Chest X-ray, PA view. Patient: 57 years old, sex F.
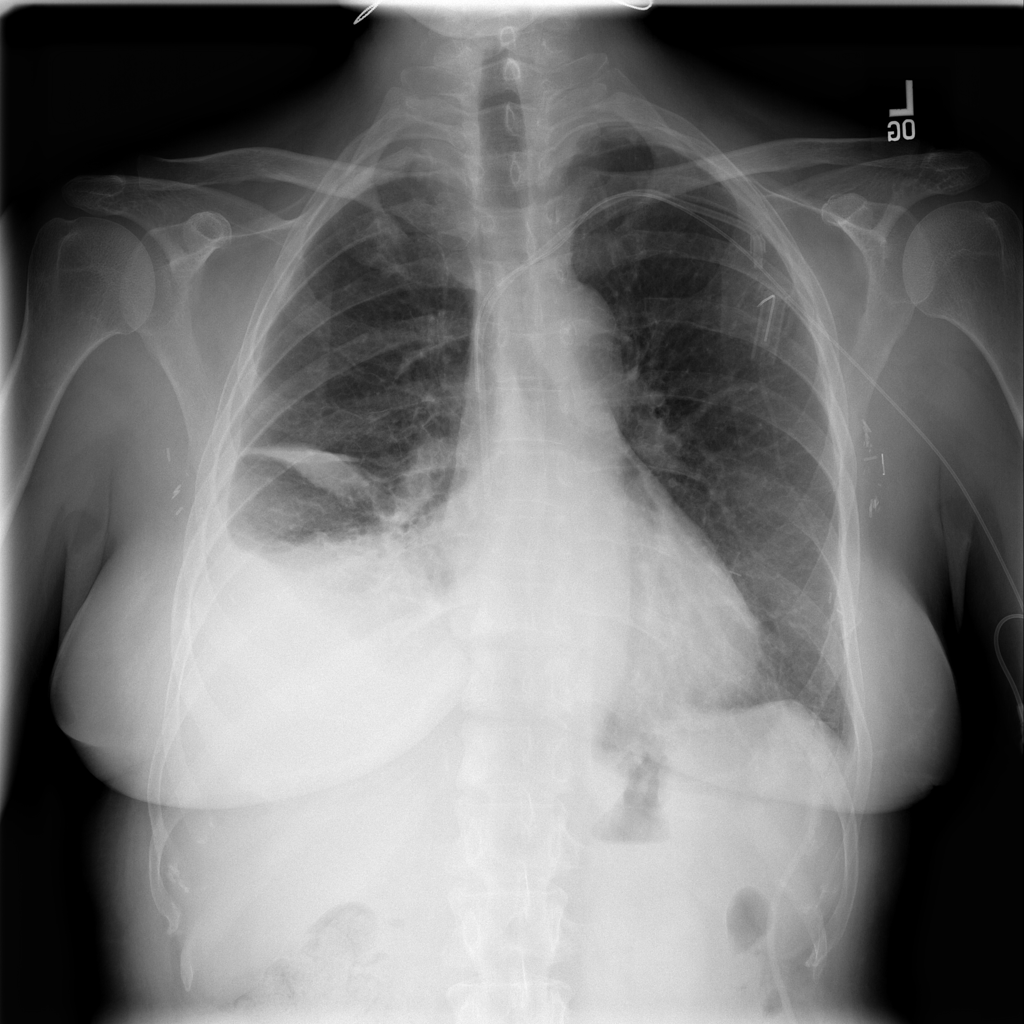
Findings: Atelectasis, Effusion